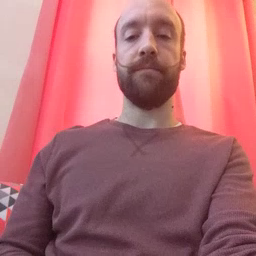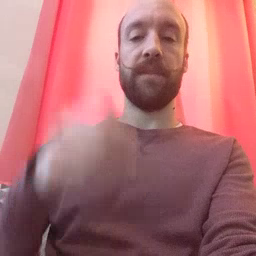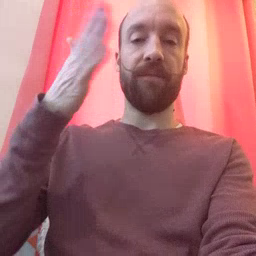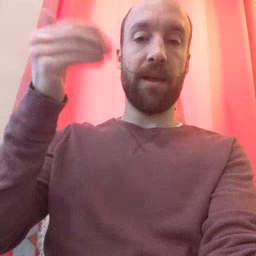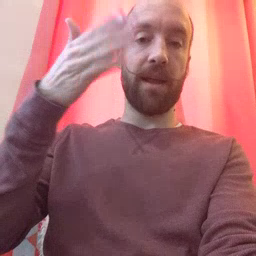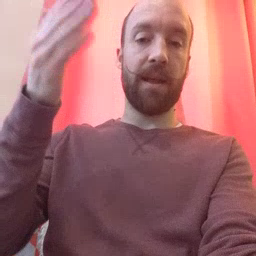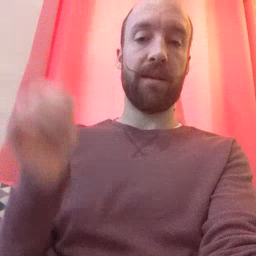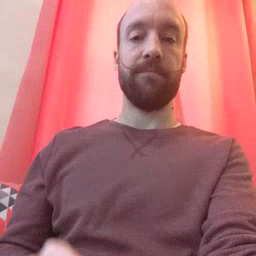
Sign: flag